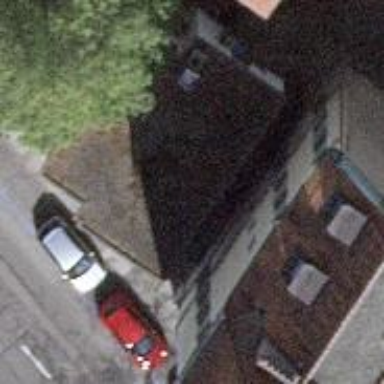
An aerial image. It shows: Restaurant.